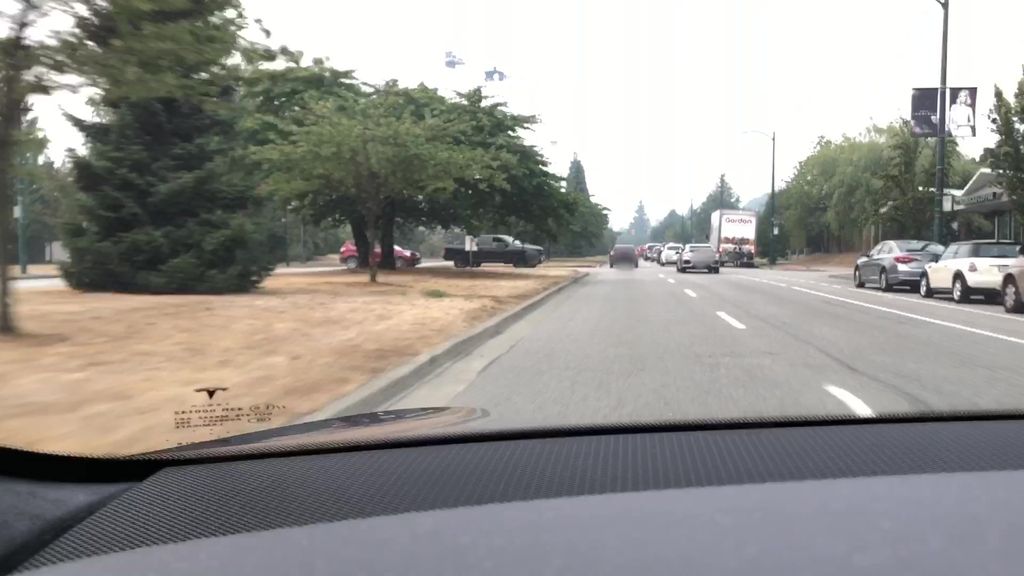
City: vancouver